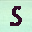
Label: 5